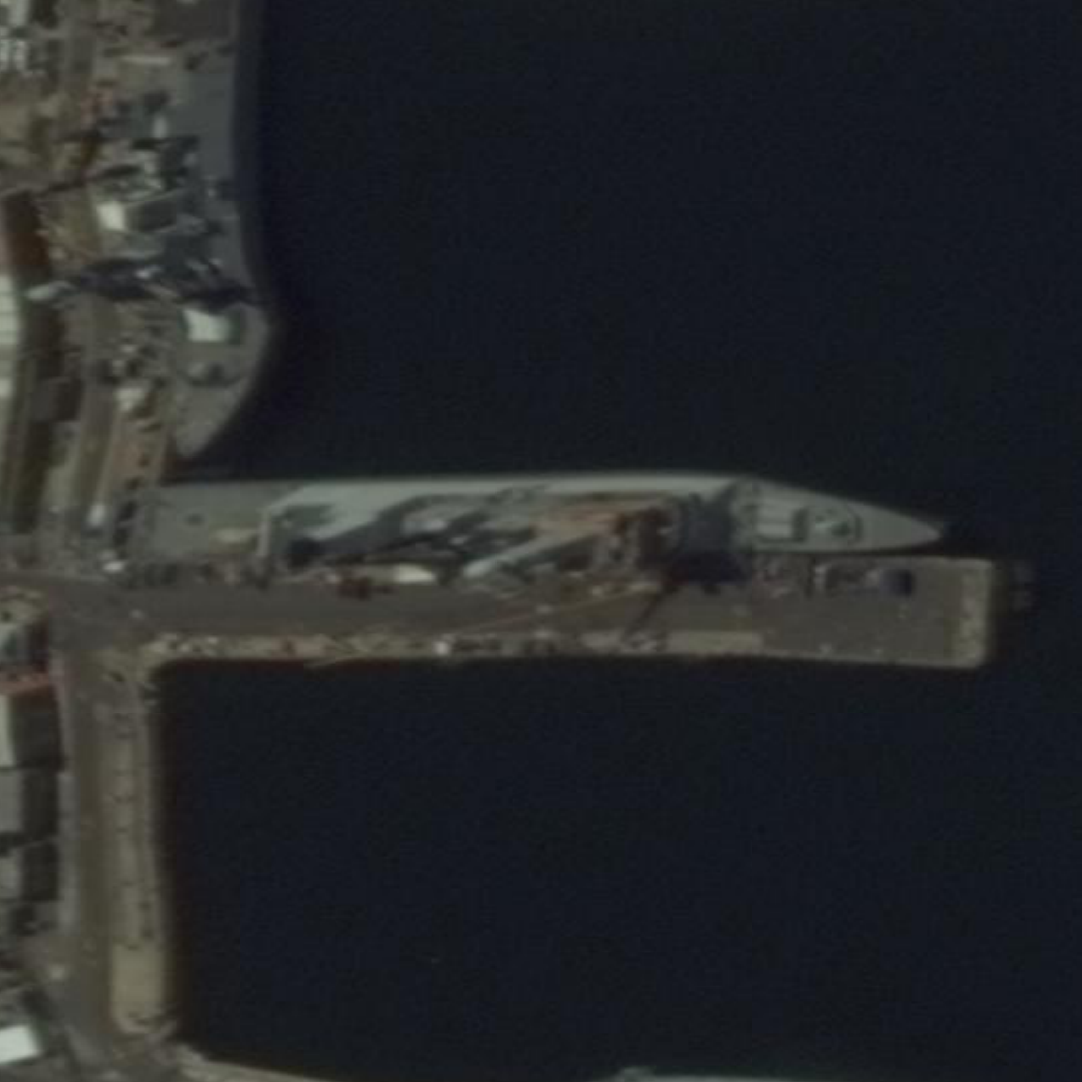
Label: cruiser